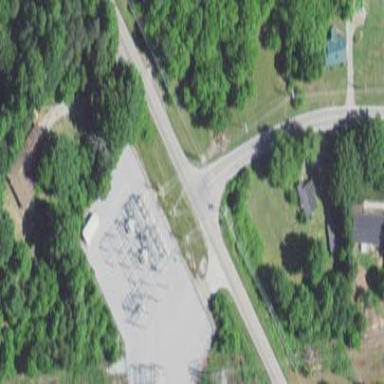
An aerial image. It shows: Distribution level power substation enclosed by fence.